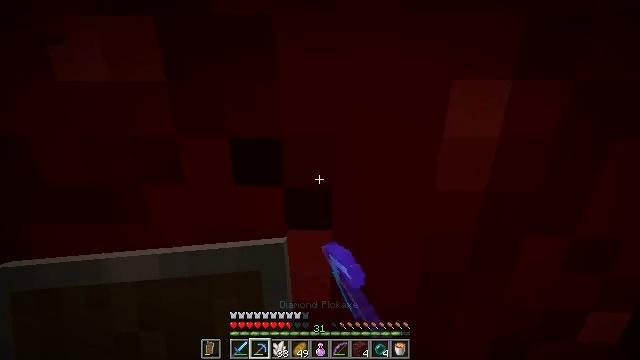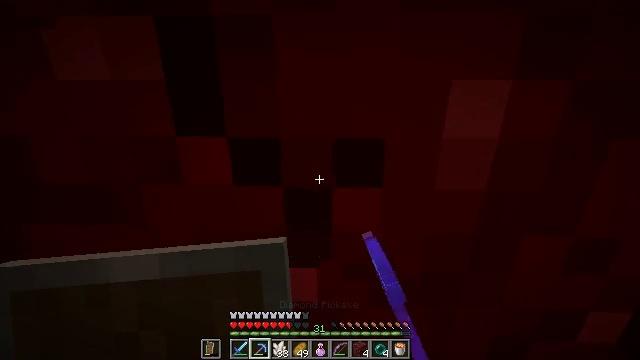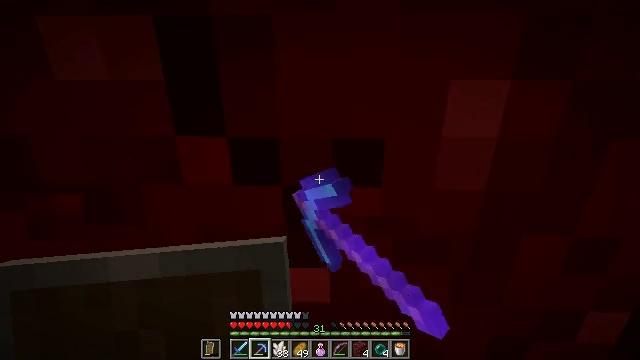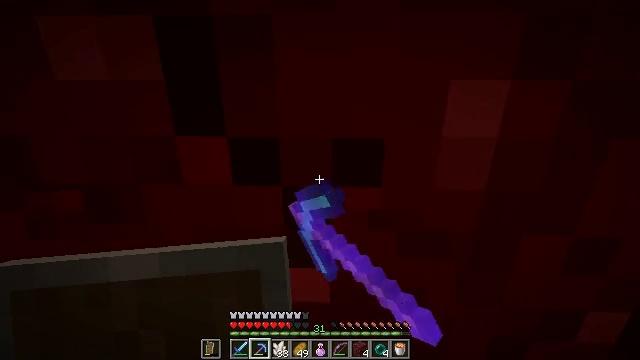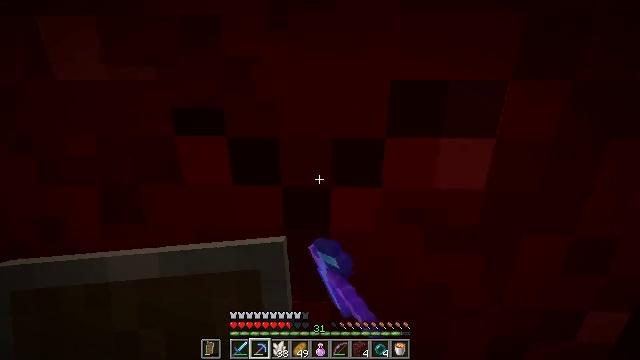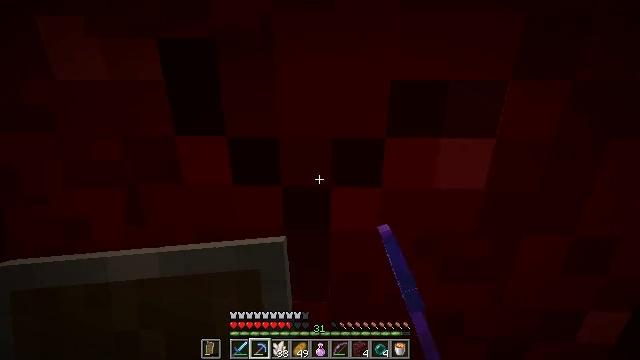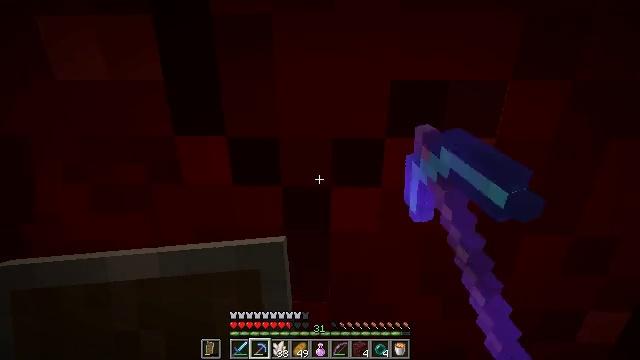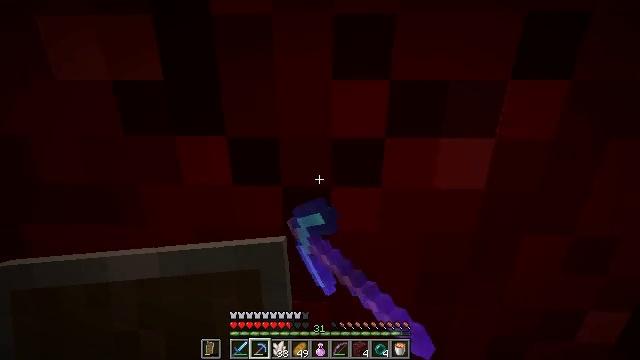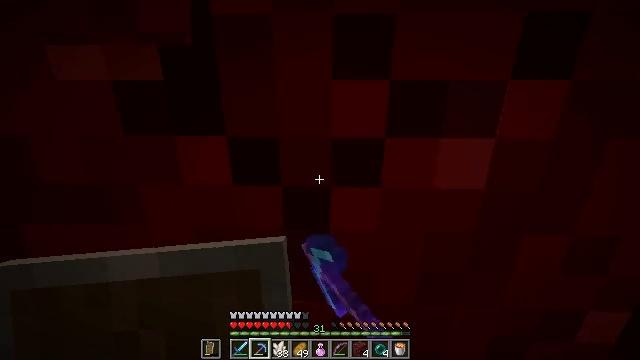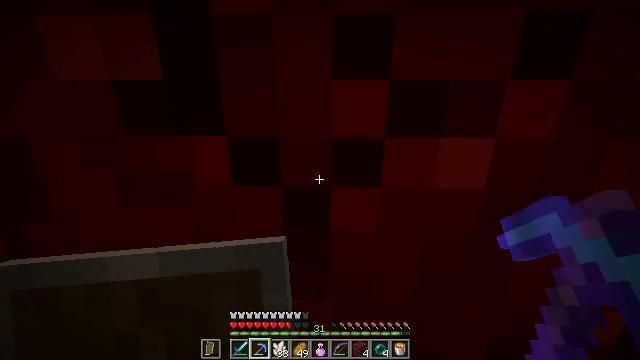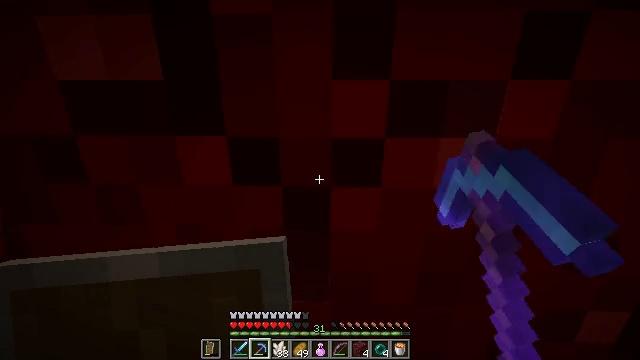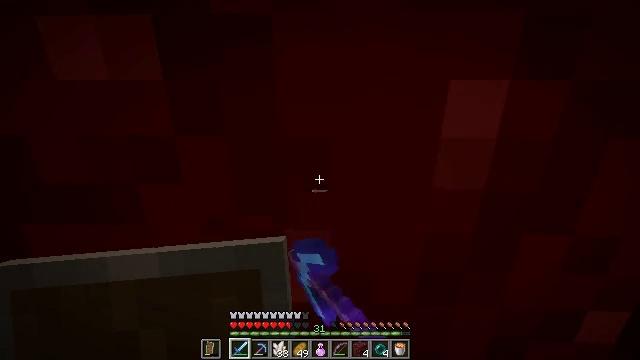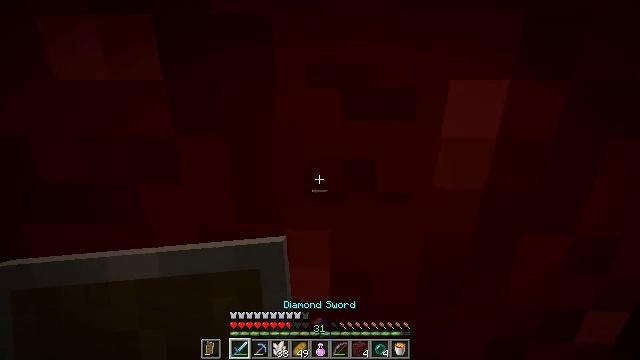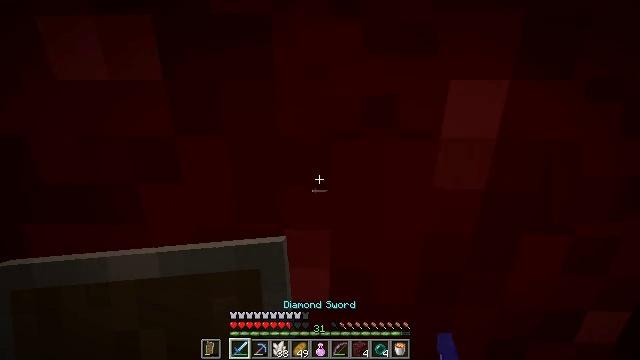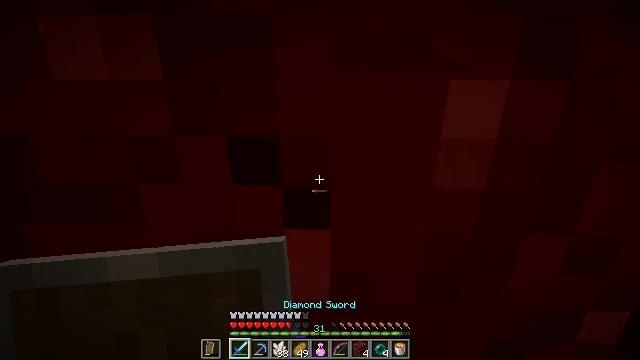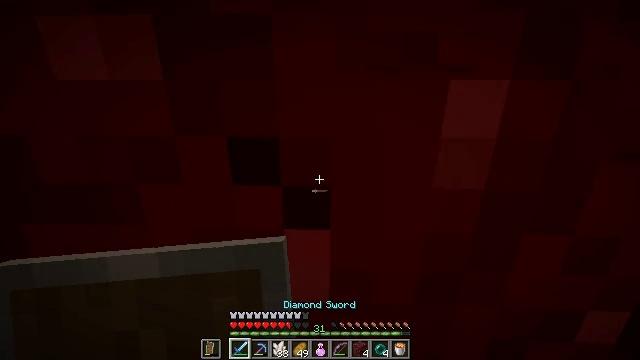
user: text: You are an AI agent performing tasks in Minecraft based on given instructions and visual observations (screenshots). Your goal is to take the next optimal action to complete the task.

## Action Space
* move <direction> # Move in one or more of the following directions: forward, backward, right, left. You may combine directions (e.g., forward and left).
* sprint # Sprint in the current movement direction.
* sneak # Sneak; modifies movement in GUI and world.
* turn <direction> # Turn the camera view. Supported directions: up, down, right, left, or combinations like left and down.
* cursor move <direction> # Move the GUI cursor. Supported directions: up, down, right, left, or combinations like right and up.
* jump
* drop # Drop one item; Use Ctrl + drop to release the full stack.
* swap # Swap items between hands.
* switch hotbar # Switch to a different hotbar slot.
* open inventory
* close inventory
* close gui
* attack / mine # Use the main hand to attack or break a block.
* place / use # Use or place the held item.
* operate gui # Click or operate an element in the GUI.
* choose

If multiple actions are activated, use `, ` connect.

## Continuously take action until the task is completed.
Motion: motion action
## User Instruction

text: Attack the nether wart block to break it.
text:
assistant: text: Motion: attack / mine
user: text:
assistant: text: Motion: attack / mine
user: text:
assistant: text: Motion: attack / mine, switch to hotbar 2
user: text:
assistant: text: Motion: attack / mine, switch to hotbar 2
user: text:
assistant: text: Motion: attack / mine, switch to hotbar 2
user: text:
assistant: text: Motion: attack / mine
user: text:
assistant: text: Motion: attack / mine
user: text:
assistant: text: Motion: attack / mine
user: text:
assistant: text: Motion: attack / mine
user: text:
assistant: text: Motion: attack / mine
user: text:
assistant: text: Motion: attack / mine, switch to hotbar 1
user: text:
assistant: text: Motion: attack / mine, switch to hotbar 1
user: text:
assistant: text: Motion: attack / mine
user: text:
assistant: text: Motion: attack / mine
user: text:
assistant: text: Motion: attack / mine
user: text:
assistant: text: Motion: attack / mine
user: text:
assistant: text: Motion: move forward, attack / mine
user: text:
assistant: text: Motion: move forward, attack / mine
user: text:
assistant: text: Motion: move forward, attack / mine, jump
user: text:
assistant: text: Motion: move forward, turn down, attack / mine, jump
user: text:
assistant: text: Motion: move forward, turn down, attack / mine, jump
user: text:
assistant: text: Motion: attack / mine
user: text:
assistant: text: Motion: attack / mine
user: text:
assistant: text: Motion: attack / mine
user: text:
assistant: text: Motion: attack / mine
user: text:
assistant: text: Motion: turn down, attack / mine
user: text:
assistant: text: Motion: turn down, attack / mine
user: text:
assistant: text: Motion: attack / mine
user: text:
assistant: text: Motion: attack / mine
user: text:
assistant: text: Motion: attack / mine